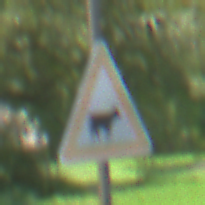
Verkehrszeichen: ViehtriebLinks
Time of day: MorningAfternoon
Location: Outdoor (Urban)
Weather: PartlyCloudy
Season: NotSpecified
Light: Natural